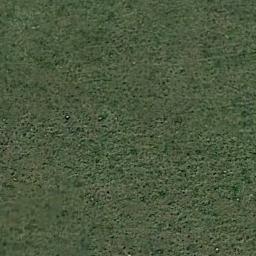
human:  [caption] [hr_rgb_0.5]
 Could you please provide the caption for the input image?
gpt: The meadow is consist of green grass and dry grass .

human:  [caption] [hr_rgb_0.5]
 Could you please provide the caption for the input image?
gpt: There is no grass in some parts of the meadow .

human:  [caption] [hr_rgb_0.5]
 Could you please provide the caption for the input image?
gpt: There is a row of lush trees on the grass .

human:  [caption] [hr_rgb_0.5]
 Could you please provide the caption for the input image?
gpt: This meadow has evenly distributed dense grasses .

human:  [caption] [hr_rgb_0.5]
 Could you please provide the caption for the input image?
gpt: A dense meadow with many green grass .